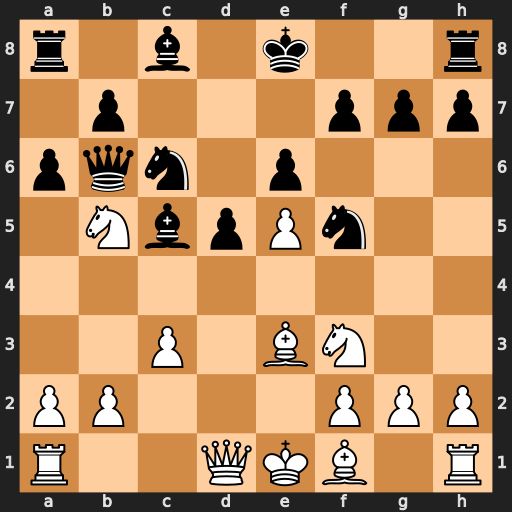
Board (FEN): r1b1k2r/1p3ppp/pqn1p3/1NbpPn2/8/2P1BN2/PP3PPP/R2QKB1R
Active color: w
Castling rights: KQkq
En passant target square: -
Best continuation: Bxc5 Qxc5 Nc7+